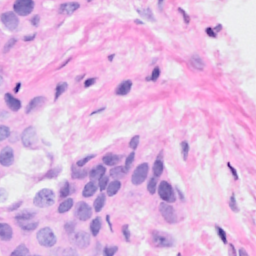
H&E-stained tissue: Breast